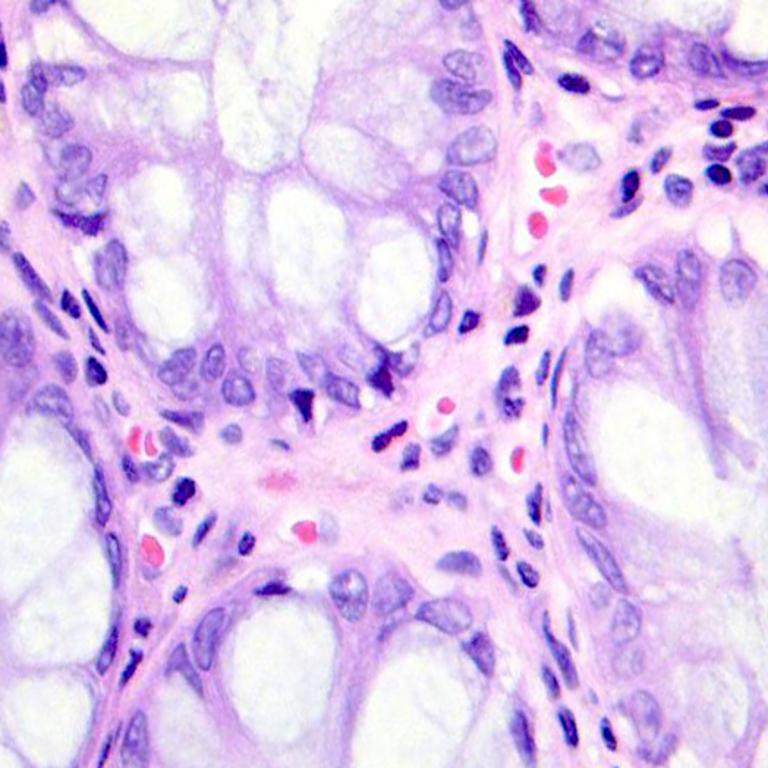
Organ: colon
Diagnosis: benign